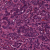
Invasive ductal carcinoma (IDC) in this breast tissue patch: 1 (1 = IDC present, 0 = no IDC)